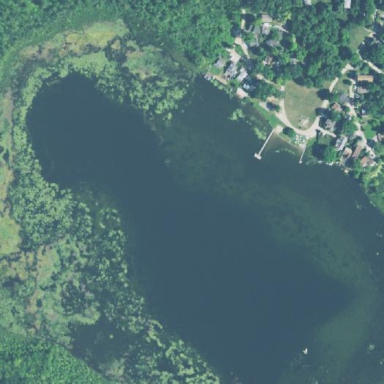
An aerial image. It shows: Lake with natural water.